I will show an image sequence of human cooking. I have annotated the images with numbered circles. Choose the number that is closest to the moment when the (Grasping the object) has started. You are a five-time world champion in this game. Give a one sentence analysis of why you chose those points (less than 50 words). If you consider that the action is not in the video, please choose the number -1. Provide your answer at the end in a json file of this format: {"points": []}
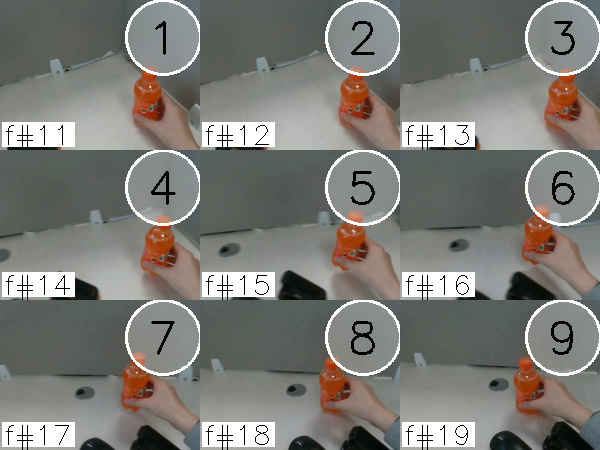
Frame 1 shows the clearest moment of hand-object contact.
{"points": [1]}